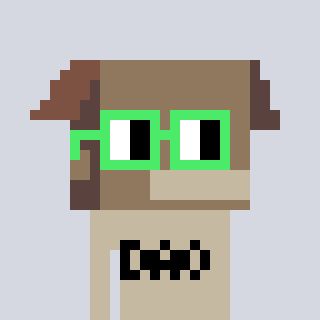
a pixel art character with square light green glasses, a box-shaped head and a bege-colored body on a cool background